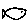
Label: fish